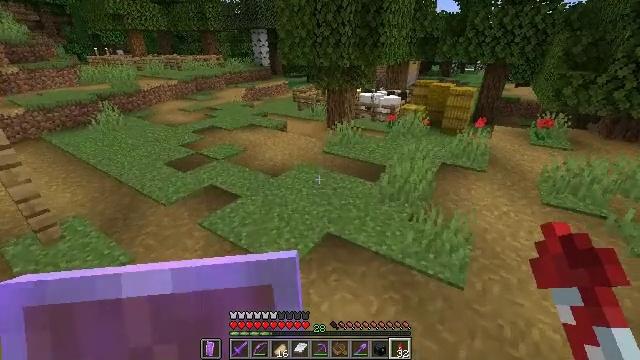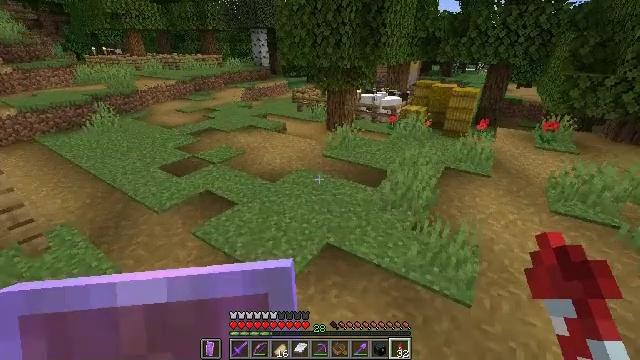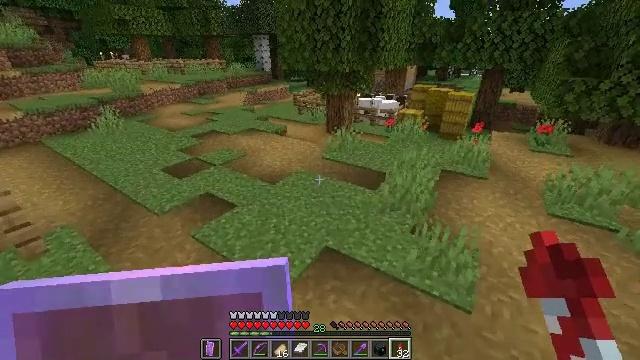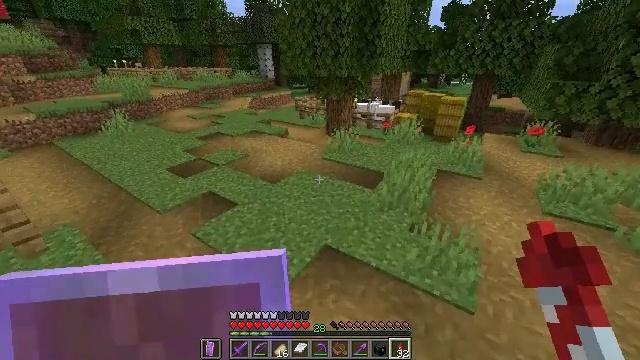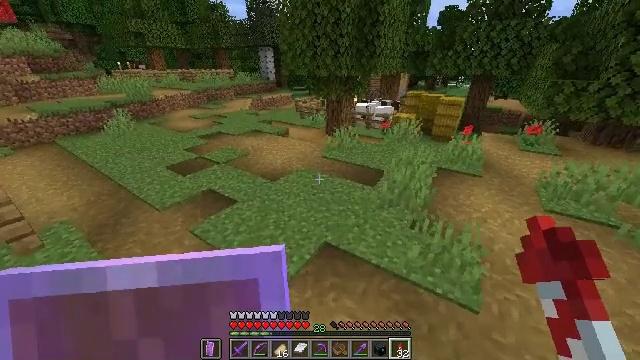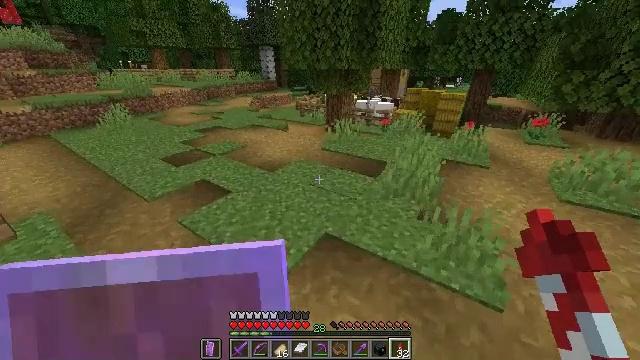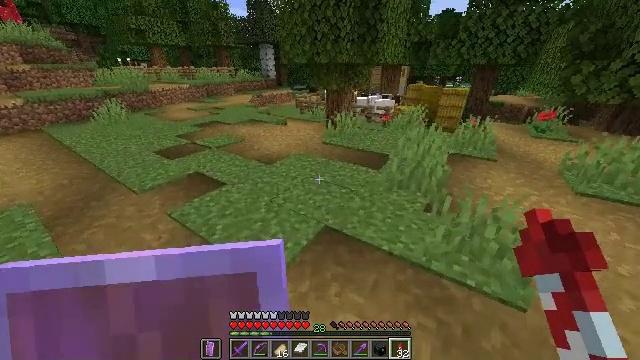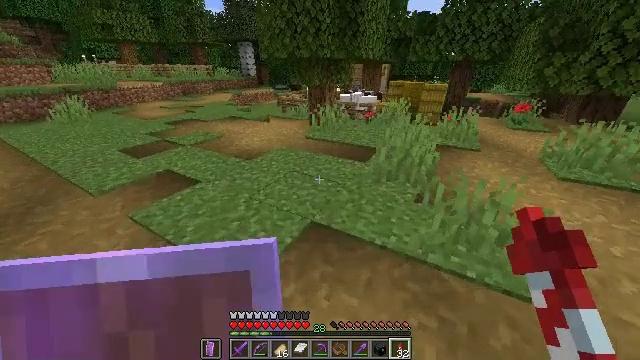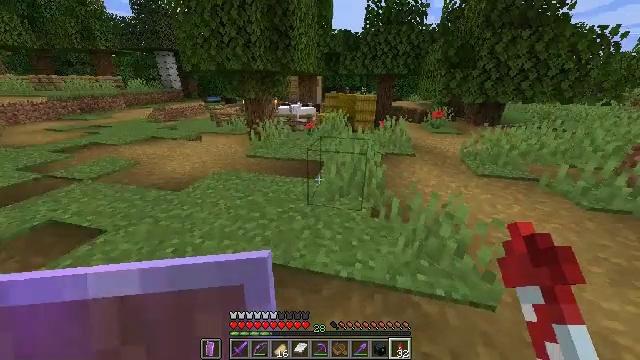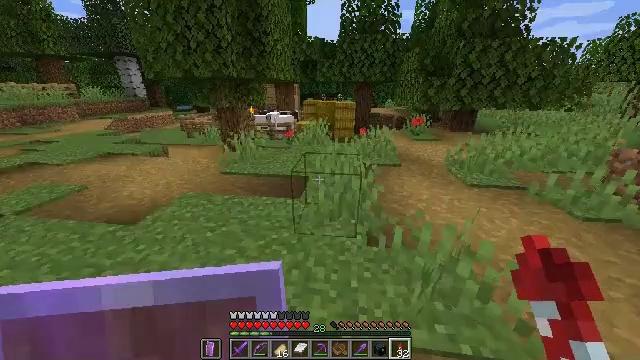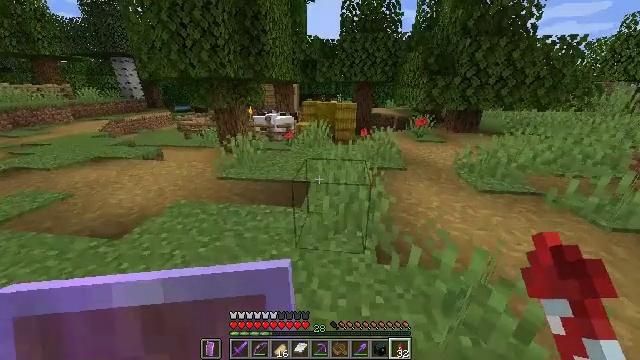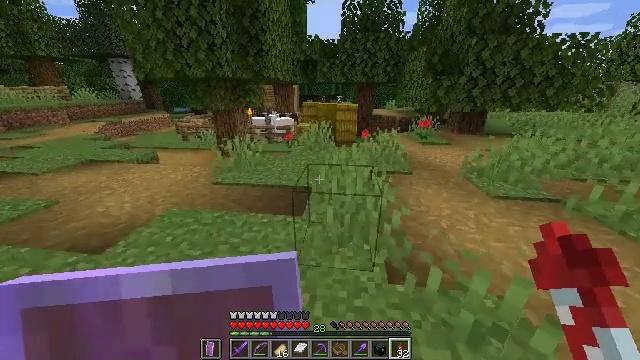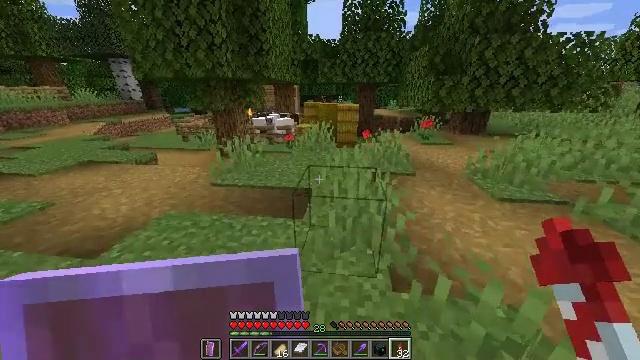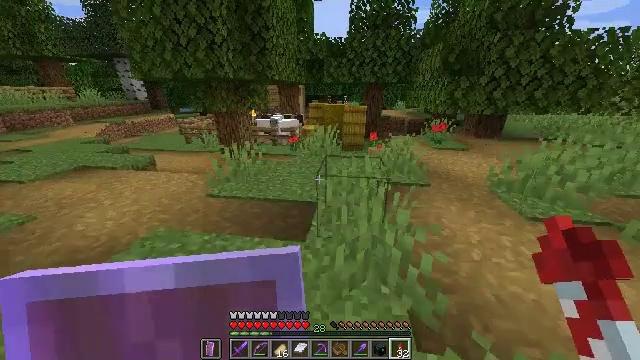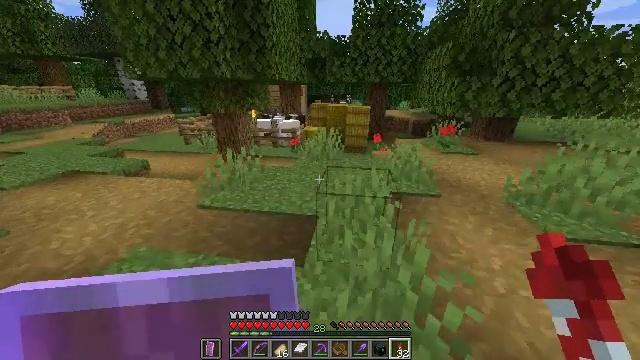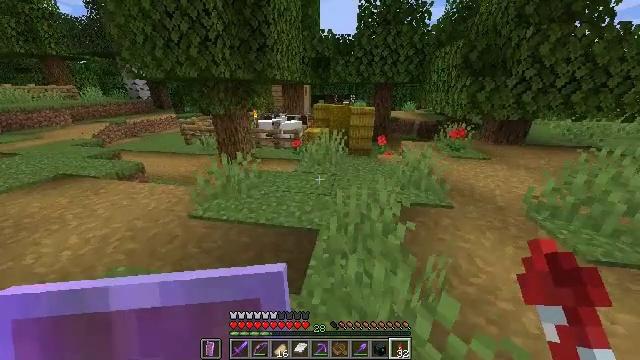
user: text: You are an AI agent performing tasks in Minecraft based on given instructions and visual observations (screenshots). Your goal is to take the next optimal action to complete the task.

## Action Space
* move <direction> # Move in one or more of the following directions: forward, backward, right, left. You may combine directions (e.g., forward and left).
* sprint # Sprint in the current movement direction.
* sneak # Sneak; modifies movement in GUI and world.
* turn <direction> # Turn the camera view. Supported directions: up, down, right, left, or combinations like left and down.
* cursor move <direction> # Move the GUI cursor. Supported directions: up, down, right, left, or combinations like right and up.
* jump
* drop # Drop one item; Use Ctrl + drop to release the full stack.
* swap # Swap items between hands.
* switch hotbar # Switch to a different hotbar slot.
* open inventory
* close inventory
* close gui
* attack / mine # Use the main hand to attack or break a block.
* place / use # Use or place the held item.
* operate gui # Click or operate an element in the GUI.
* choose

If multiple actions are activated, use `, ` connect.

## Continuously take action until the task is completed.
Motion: motion action
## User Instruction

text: Reclaim the grass path segment.
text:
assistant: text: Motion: move forward, sprint
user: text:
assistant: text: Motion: move forward, sprint
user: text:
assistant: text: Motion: move forward, sprint
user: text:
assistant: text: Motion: move forward, sprint
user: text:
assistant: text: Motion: move forward, sprint
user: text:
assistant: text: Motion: move forward, sprint
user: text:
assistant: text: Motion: move forward, sprint, turn right
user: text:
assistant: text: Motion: move forward, sprint, turn right and up
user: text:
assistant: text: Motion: move forward, sprint, turn right and up
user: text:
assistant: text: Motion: move forward, sprint
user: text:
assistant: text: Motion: move forward, sprint
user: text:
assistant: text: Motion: move forward, sprint
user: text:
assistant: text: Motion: move forward, sprint, turn left
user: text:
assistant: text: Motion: move forward, sprint
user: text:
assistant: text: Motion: move forward, sprint
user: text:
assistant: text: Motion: move forward, sprint, turn left
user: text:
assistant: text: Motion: move forward, sprint, turn left
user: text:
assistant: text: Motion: move forward, sprint, turn left
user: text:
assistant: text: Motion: move forward, sprint
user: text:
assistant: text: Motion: move forward, sprint, turn left
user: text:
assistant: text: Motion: move forward, sprint
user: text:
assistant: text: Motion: move forward, sprint
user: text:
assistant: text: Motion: move forward, sprint
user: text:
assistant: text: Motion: move forward, sprint
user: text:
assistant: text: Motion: move forward, sprint
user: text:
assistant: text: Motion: move forward, sprint
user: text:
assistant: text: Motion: move forward and move left, sprint, turn left
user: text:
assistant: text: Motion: move forward and move left, sprint, turn left
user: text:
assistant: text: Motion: move forward and move left, sprint, turn left
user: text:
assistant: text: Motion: move forward and move left, sprint